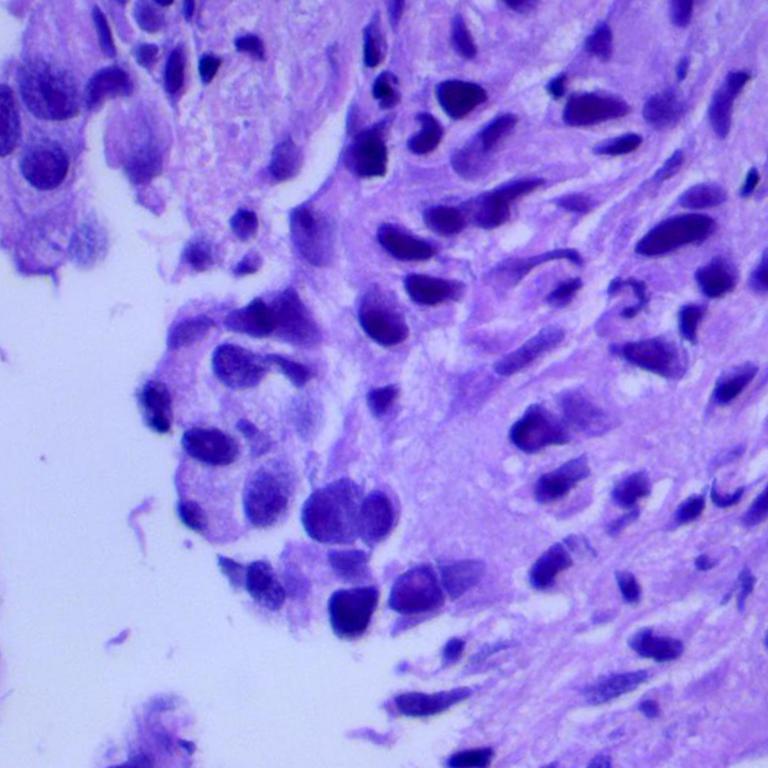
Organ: lung
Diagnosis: adenocarcinomas